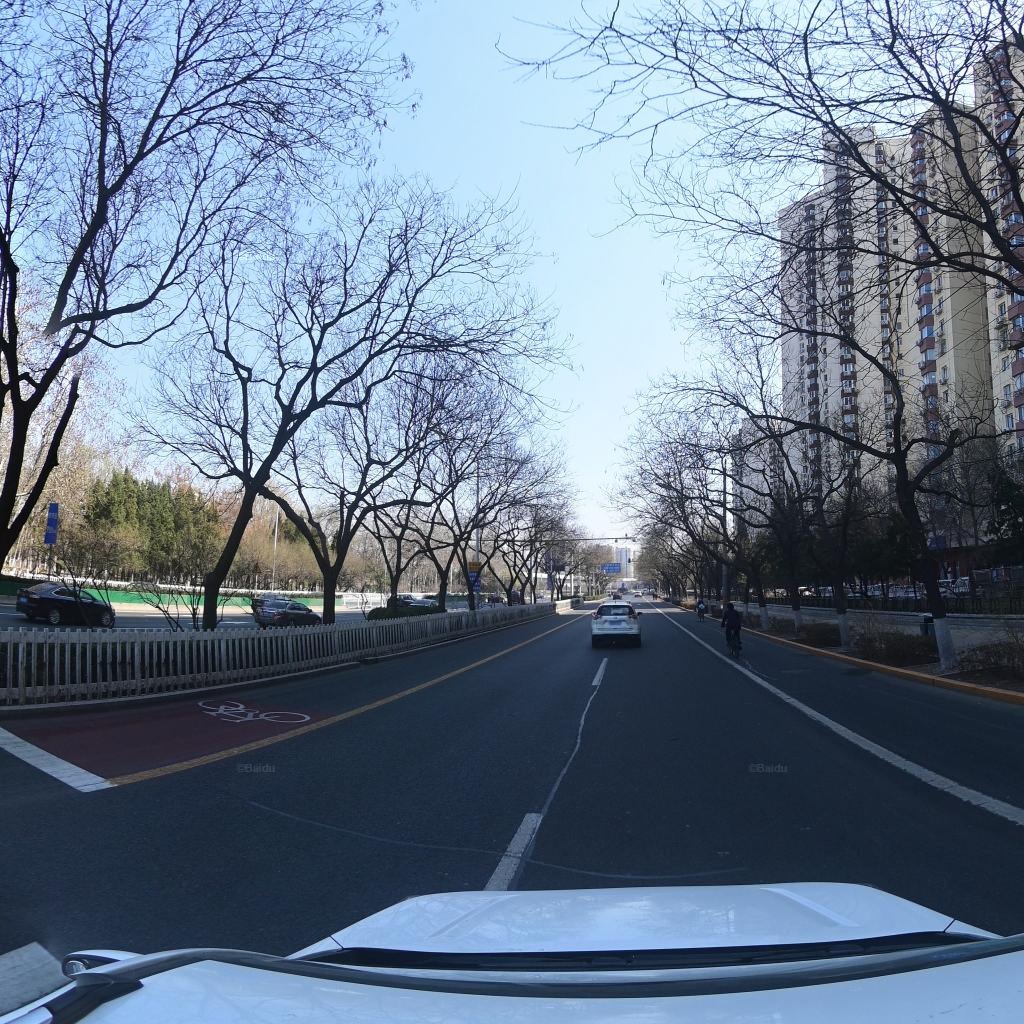
Region: Fengtai
Road damage annotations: longitudinal patch, transverse patch, longitudinal patch